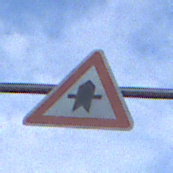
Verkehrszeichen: Vorfahrt
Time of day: MorningAfternoon
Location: Outdoor (Nature)
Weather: PartlyCloudy
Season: NotSpecified
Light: Natural